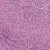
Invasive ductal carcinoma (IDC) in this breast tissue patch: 1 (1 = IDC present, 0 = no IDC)